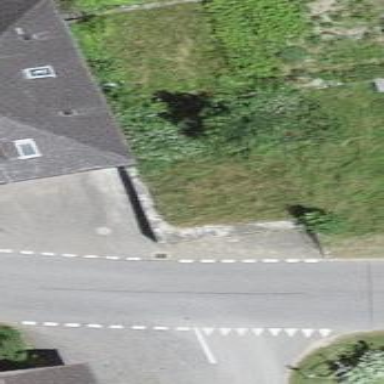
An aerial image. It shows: Garage.